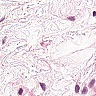
Metastatic tissue present: no